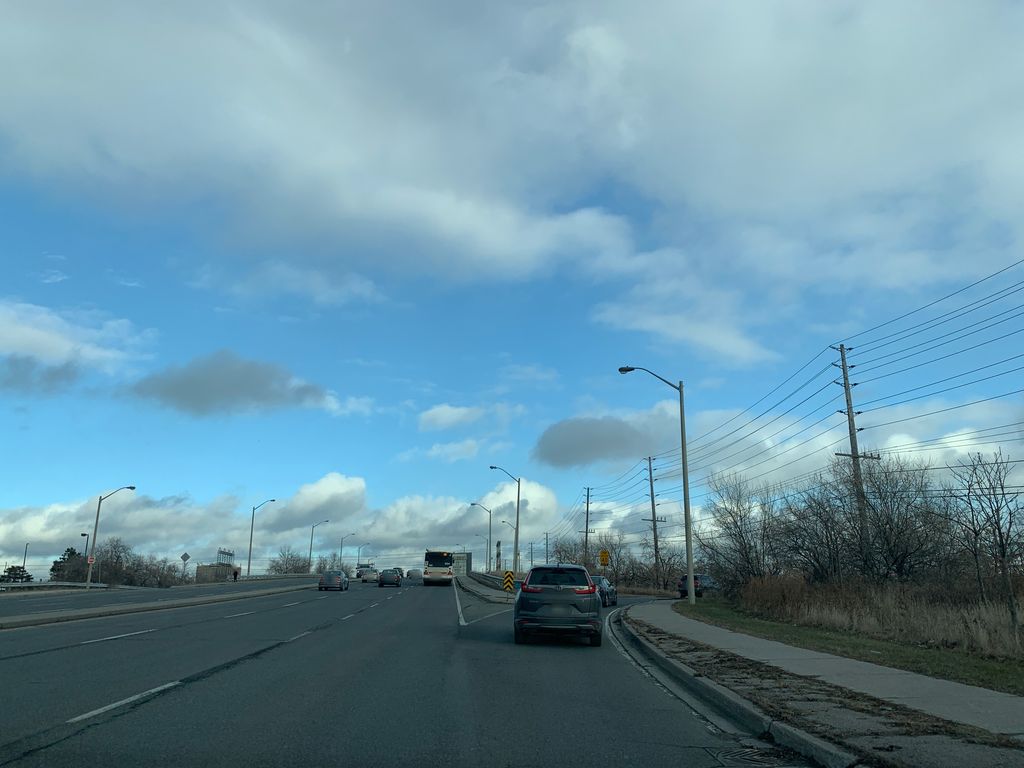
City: toronto